Field crop: maize
Growth stage: 2
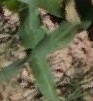
Species: maize